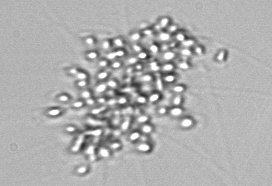
Label: Chaetoceros_didymus_TAG_external_flagellate